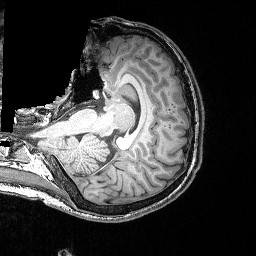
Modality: T1w
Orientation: axial
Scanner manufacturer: siemens
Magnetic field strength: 3 T
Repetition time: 2.25 s
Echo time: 0.00418 s